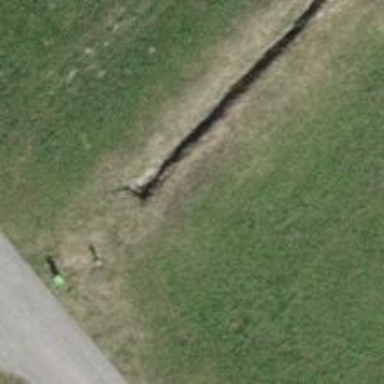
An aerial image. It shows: Culvert tunnel.